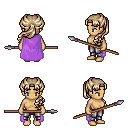
a pixel art fantasy rpg character, female body template, human, tanned skin, lavender cape, metal pants, white blonde princess hairstyle, spear, four views (front, back, left, right), 2x2 character sprite sheet, small pixel art, hard edges, no anti-aliasing